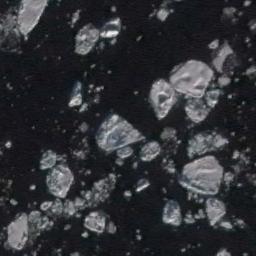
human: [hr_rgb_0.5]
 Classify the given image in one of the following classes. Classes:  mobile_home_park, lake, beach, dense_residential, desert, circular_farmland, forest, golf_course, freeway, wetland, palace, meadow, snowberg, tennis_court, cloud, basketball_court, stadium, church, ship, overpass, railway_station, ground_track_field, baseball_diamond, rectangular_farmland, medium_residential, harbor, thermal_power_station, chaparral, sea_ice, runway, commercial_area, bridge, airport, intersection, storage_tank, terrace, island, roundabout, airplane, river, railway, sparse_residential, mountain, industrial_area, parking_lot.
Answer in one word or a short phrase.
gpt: sea_ice